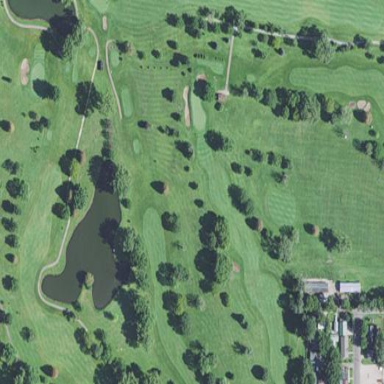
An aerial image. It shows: Golf course.